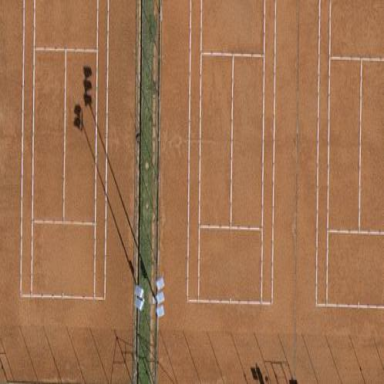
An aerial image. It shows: Sports centre with focus on tennis.